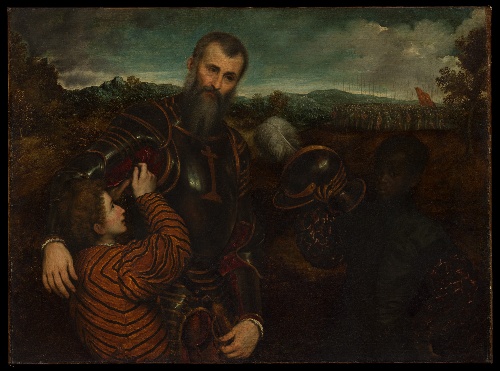
Title: Portrait of a Man in Armor with Two Pages
Artist: Paris Bordon
Artist bio: Italian, Treviso 1500–1571 Venice
Object type: Painting
Classification: Paintings
Medium: Oil on canvas
Dimensions: 46 x 62 in. (116.8 x 157.5 cm)
Department: European Paintings
Credit line: Gift of Mr. and Mrs. Charles Wrightsman, 1973
Accession year: 1973
Repository: Metropolitan Museum of Art, New York, NY
Tags: Armor|Boys|Men|Portraits